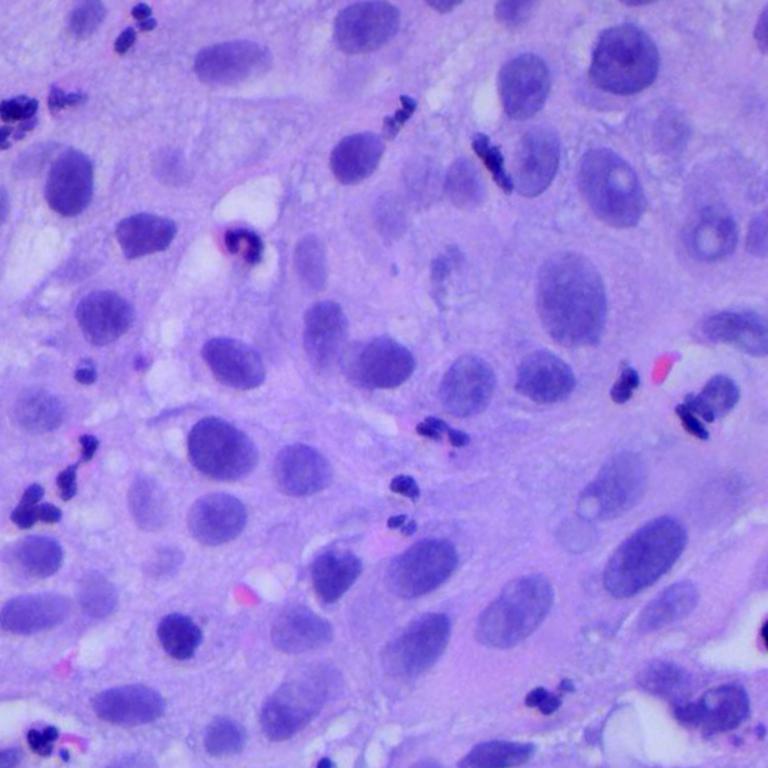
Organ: lung
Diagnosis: squamous carcinomas